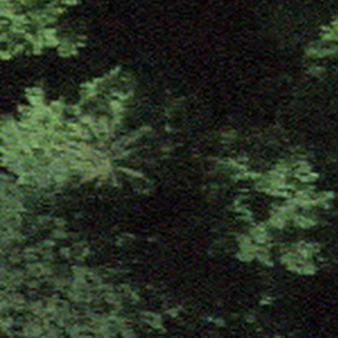
Label: other